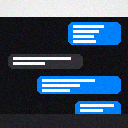
Screen state: on